Question: The picture is pretty much explanatory by itself. The div "behind" contains a bunch of little square photos that I want to animate smoothly. I'm really not good with jQuery animations, could anyone help me out with this?
(Window is fixed, pictures move "inside" it, animating forever since the page load)

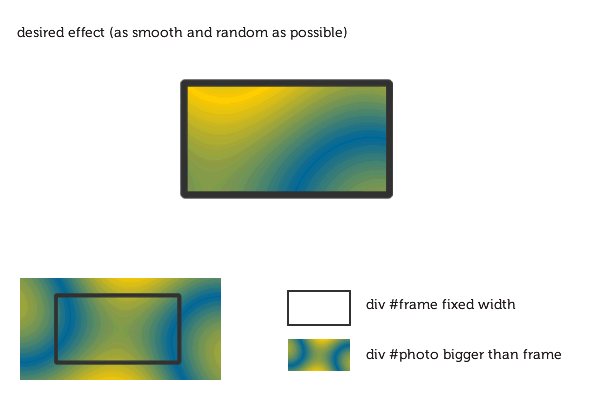
Answer: I'm a fan of SIN/COS functions, so let me share with you my shot at this problem.
The idea is to have a function that runs forever, and as soon as possible so that the animation is smooth. I use a sin/cos functions to determine the new x (left) and y (top) coordenates of the div, and I have a series of parameters that allow the configuration of the speed and range of the animation.
Just paste this into an HTML file and test it in your browser.
'''
<html>
<head>
<script type="text/javascript" src="http://ajax.googleapis.com/ajax/libs/jquery/1.4.4/jquery.min.js"></script>
</head>
<body>
<div id="stuff" style="background: red; width: 200px; height: 200px; margin: auto; position: relative;">
a b c<br />
d e f<br />
g h i<br />
j k l<br />
</div>
<script>
var start = new Date();
var x_speed = 0.001, // bigger ---> faster
y_speed = 0.01, // bigger ---> faster
x_multiplier = 300, // how far away I can go on the X axis
y_multiplier = 20, // how far away I can go on the Y axis
x_offset = 0,
y_offset = 0;
function animate() {
var now = new Date();
var elapsed_time = now - start;
var x = Math.sin((elapsed_time)*x_speed) * x_multiplier + x_offset;
var y = Math.cos((elapsed_time)*y_speed) * y_multiplier + y_offset;
$("#stuff").css({
left : x,
top : y
});
setTimeout(animate, 0);
}
setTimeout(animate, 76);
</script>
</body>
</html>
'''